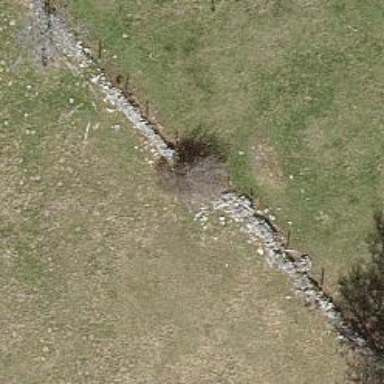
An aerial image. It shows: Wall is shown in the image.